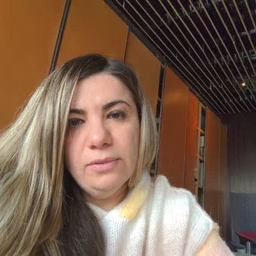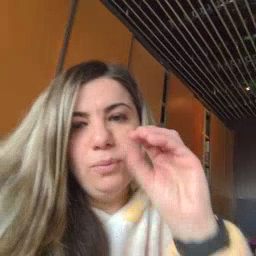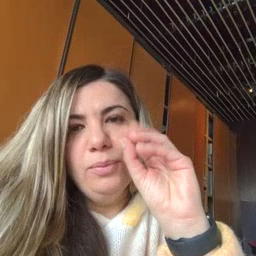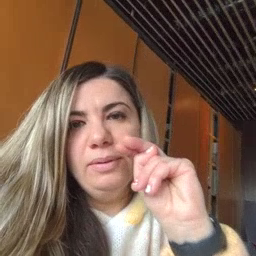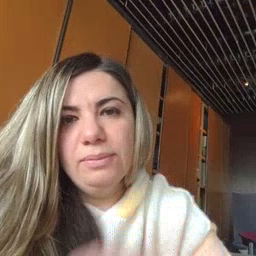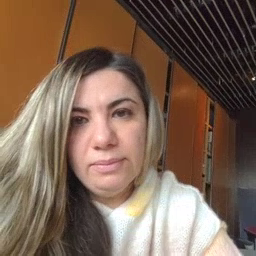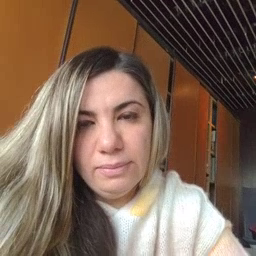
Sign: on